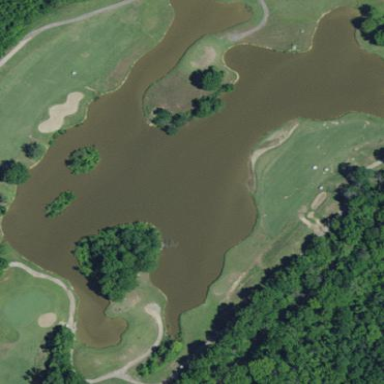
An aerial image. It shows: Water hazard on golf course.